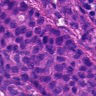
Metastatic tissue present: yes